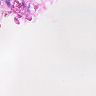
Metastatic tissue present: no